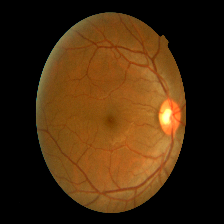
Diabetic retinopathy grade: Mild